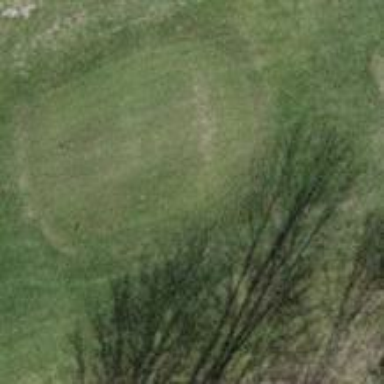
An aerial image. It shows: Grass area designated as golf tee.